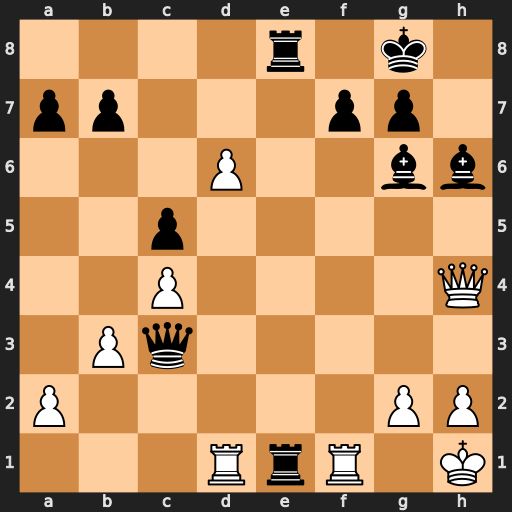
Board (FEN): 4r1k1/pp3pp1/3P2bb/2p5/2P4Q/1Pq5/P5PP/3RrR1K
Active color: w
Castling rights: -
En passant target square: -
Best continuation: Rfxe1 Rxe1+ Qxe1